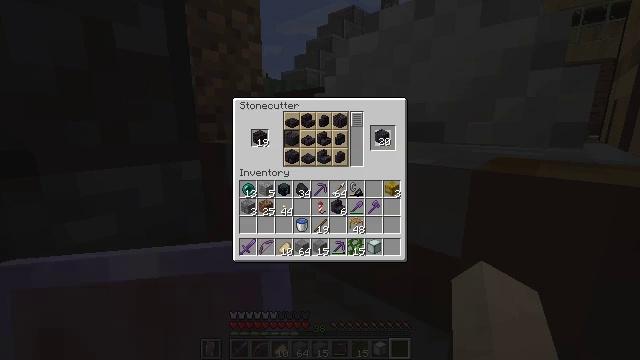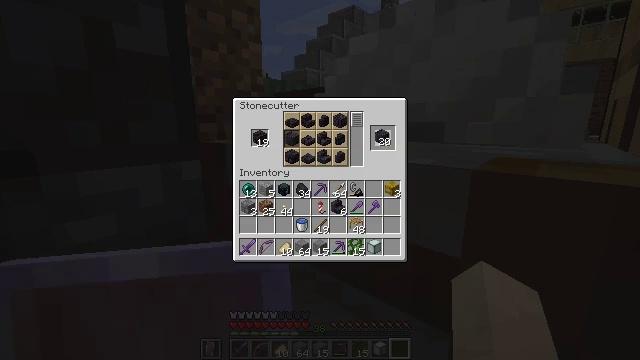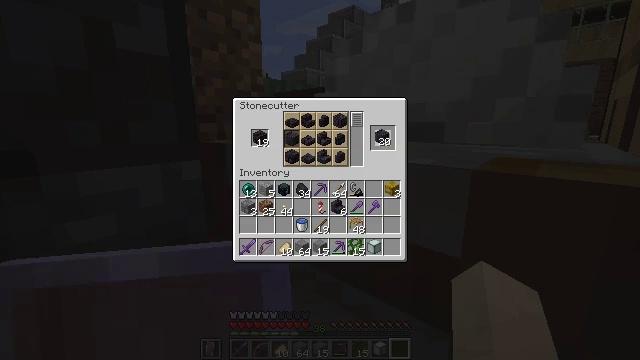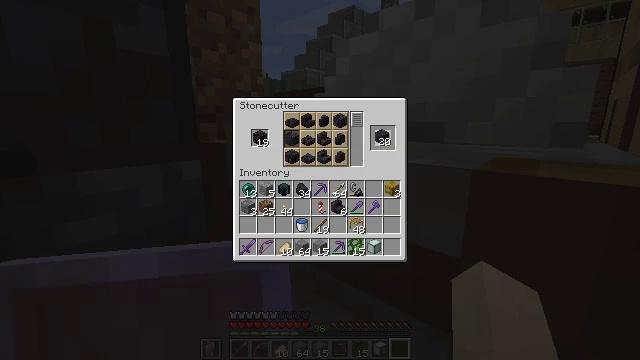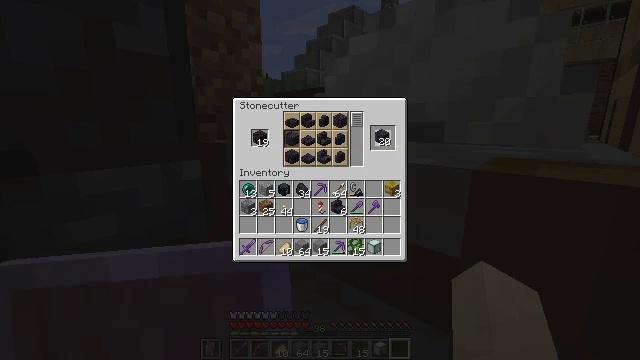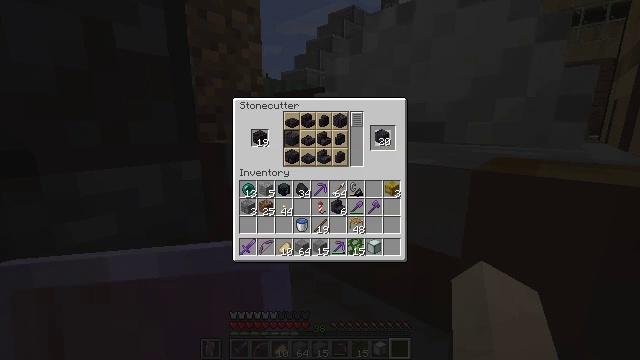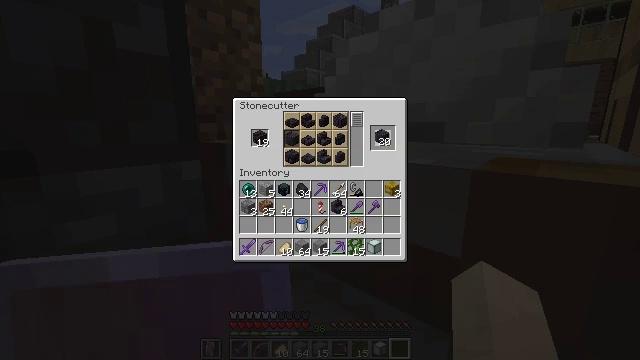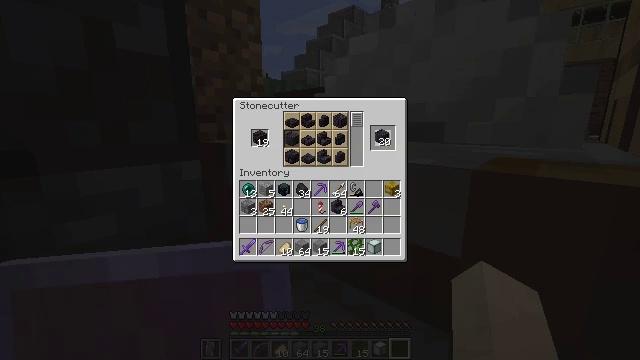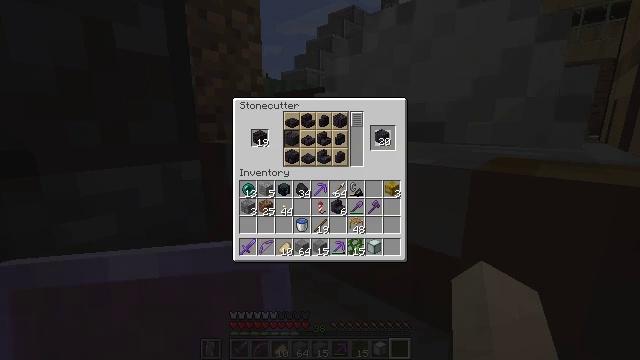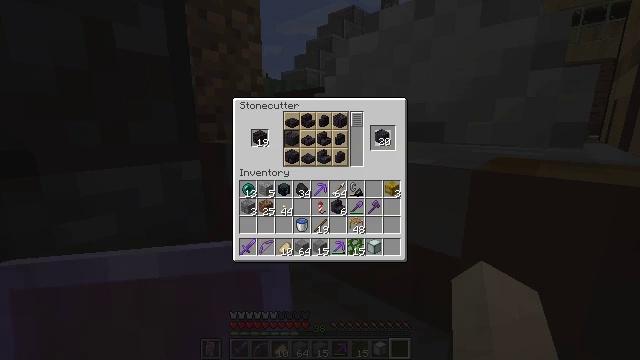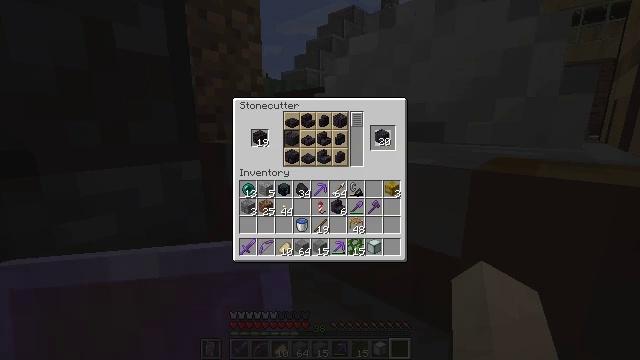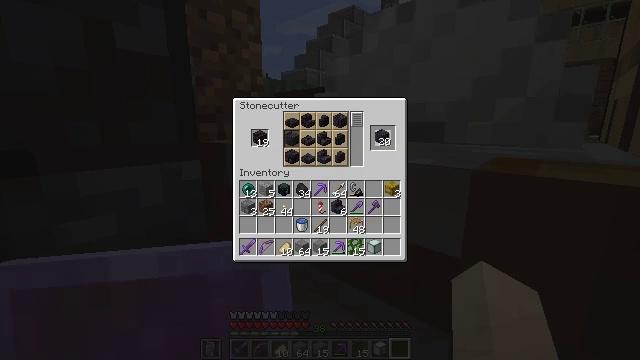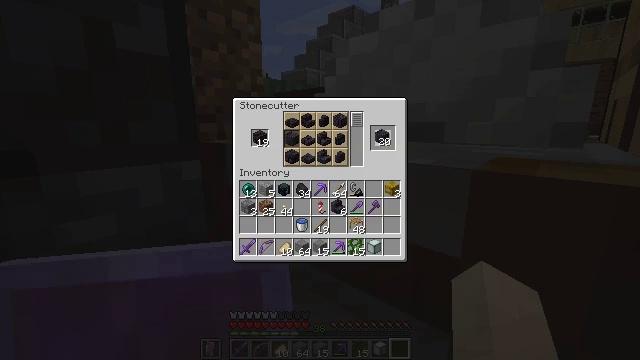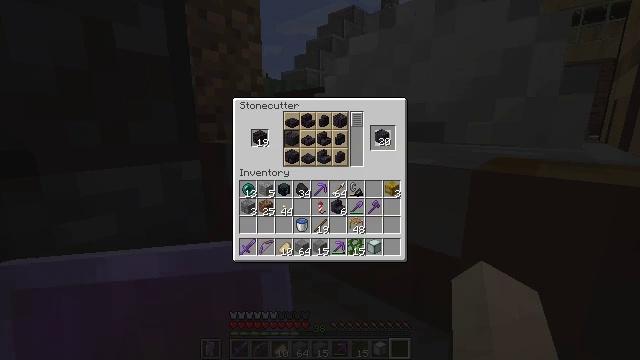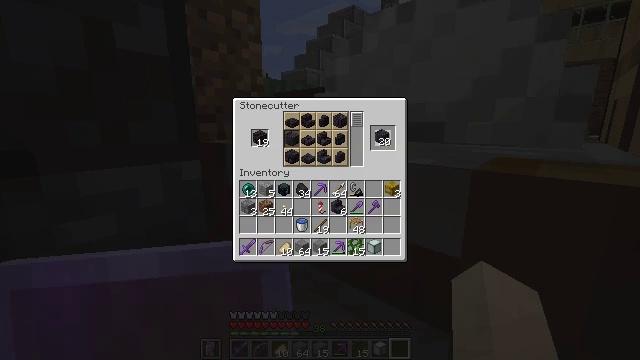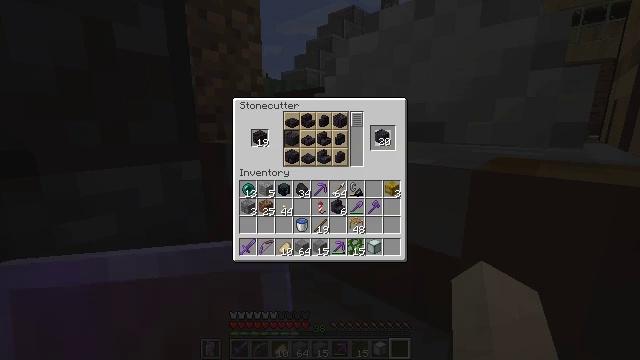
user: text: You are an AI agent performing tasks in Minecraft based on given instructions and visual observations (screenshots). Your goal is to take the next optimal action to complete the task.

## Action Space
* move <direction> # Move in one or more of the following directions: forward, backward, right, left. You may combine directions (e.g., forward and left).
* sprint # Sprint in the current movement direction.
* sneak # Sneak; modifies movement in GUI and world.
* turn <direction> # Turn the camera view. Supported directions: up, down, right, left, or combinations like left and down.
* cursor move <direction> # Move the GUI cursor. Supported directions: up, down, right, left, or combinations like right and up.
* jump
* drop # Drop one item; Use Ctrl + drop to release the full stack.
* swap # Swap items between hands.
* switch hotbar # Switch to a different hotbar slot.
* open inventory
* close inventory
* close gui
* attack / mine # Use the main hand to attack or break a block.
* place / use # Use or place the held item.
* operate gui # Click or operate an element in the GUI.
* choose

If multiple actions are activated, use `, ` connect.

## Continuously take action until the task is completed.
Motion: motion action
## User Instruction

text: Gather the sea lantern with a pickaxe.
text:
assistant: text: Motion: no_op
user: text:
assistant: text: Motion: no_op
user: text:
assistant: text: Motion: no_op
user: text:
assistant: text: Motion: no_op
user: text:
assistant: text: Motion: no_op
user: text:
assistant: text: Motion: no_op
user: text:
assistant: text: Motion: no_op
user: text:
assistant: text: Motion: no_op
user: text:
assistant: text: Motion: no_op
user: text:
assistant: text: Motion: no_op
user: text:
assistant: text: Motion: no_op
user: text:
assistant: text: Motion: no_op
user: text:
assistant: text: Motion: no_op
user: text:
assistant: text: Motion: no_op
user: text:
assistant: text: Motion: no_op
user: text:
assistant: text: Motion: no_op
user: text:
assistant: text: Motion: no_op
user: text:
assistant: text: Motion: no_op
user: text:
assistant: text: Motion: no_op
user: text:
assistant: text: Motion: no_op
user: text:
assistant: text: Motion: turn down
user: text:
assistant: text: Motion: turn down
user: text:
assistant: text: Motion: turn down
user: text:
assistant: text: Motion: no_op
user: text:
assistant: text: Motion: turn down
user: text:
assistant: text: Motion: no_op
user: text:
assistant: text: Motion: turn down
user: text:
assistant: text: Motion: no_op
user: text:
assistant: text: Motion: no_op
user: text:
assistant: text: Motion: no_op